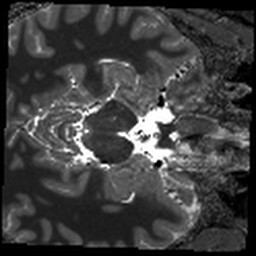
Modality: T1map
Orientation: axial
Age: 24
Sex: male